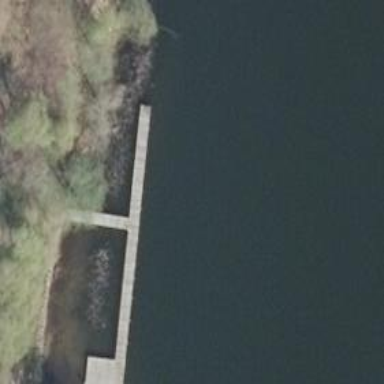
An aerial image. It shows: Man-made pier.